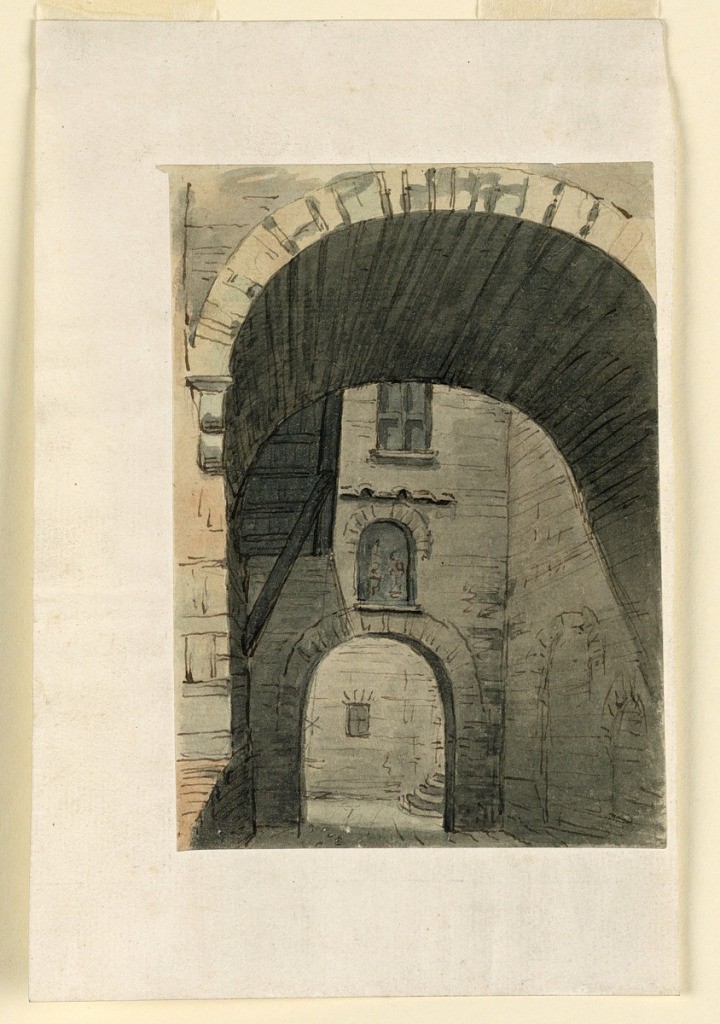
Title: Stage Design, Court in Old Building
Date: early 19th century
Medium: Pen and sepia ink, brush and wash on paper
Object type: Drawing
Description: Vertical rectangle. Court of old building seen through archway.